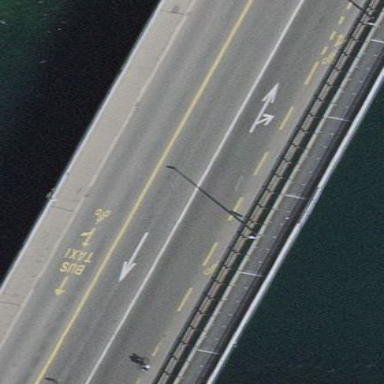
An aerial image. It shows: Bridge with beam structure.